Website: lowes
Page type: review-order
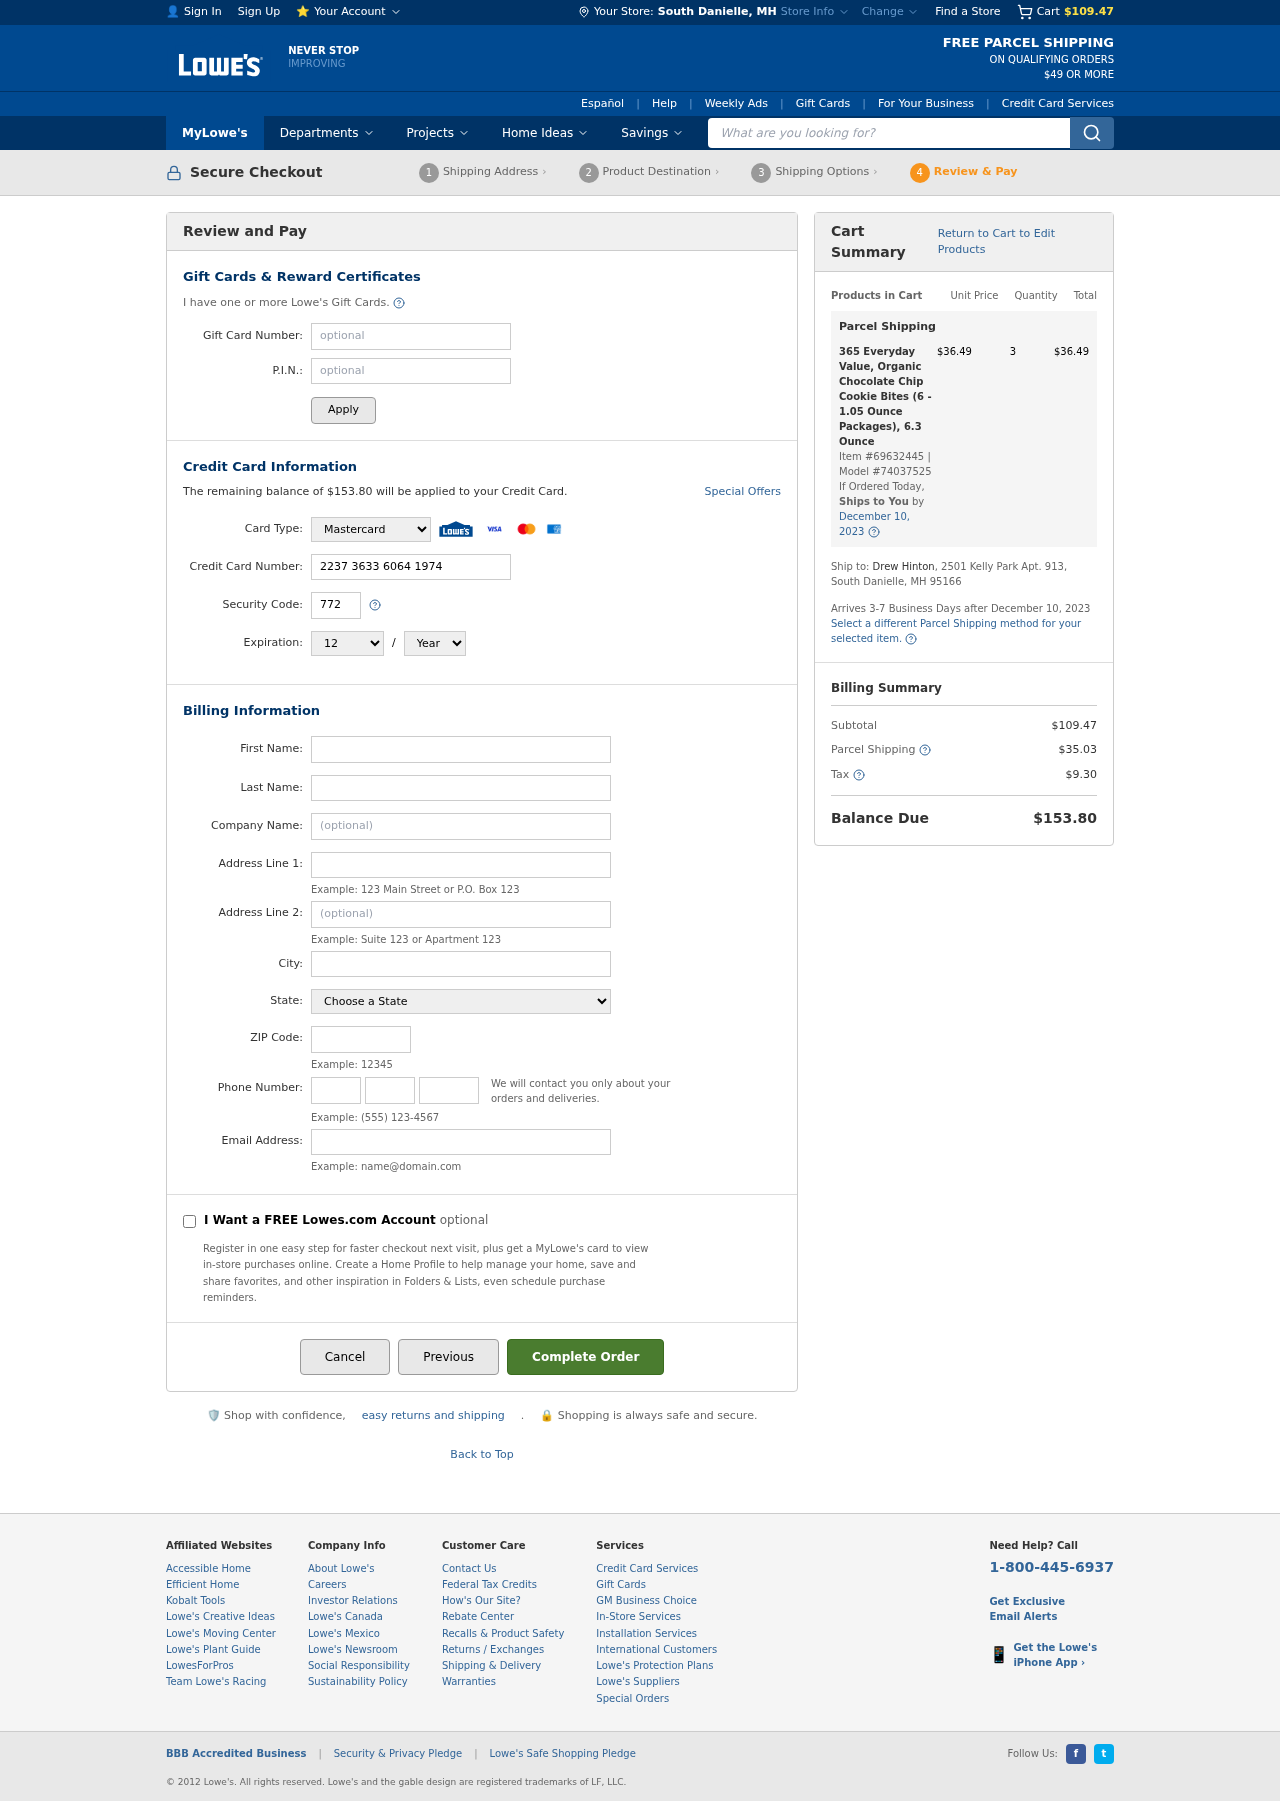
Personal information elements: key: PII_CARD_CVV
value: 772
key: PII_CARD_EXPIRY_MONTH
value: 12
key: PII_CARD_EXPIRY_YEAR
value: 27
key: PII_CARD_NUMBER
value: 2237 3633 6064 1974
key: PII_CARD_TYPE
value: Mastercard
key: PII_CITY
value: South Danielle
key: PII_CITY_STATE
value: South Danielle, MH
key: PII_EMAIL
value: drew_hinton@hotmail.com
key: PII_FIRSTNAME
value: Drew
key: PII_LASTNAME
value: Hinton
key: PII_PHONE_AREA
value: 882
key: PII_PHONE_PREFIX
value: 847
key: PII_PHONE_SUFFIX
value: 3316
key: PII_POSTCODE
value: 95166
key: PII_STATE
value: MH
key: PII_STREET
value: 2501 Kelly Park Apt. 913
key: PII_STREET2
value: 2501 Kelly Park Apt. 913
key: PII_STREET2
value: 32680 Corey Union Suite 545
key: PII_FULLNAME2
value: Drew Hinton
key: PII_CITY_STATE_ZIP2
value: South Danielle, MH 95166
Product elements: key: PRODUCT1_NAME
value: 365 Everyday Value, Organic Chocolate Chip Cookie Bites (6 - 1.05 Ounce Packages), 6.3 Ounce
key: PRODUCT1_PRICE
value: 36.49
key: PRODUCT1_QUANTITY
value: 3
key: PRODUCT1_ITEM_NUMBER
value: Item #69632445
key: PRODUCT1_MODEL_NUMBER
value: Model #74037525
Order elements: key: ORDER_SUBTOTAL
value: $109.47
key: ORDER_BALANCE_DUE
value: $153.80
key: ORDER_SHIPPING_DATE
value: December 10, 2023
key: ORDER_ITEM_TOTAL
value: $36.49
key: ORDER_SHIPPING_DATE2
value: December 10, 2023
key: ORDER_SHIPPING_COST
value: $35.03
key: ORDER_TAX
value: $9.30
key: ORDER_TOTAL
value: $153.80
Search elements: key: HEADER_SEARCH
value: What are you looking for?